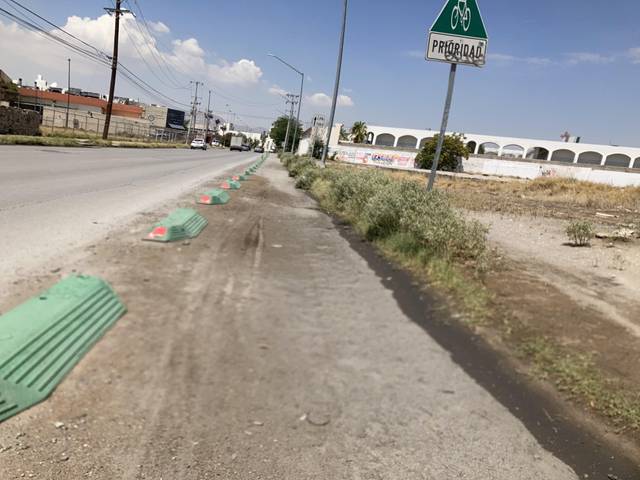
Region: Mexico
Coordinates: 31.743, -106.45